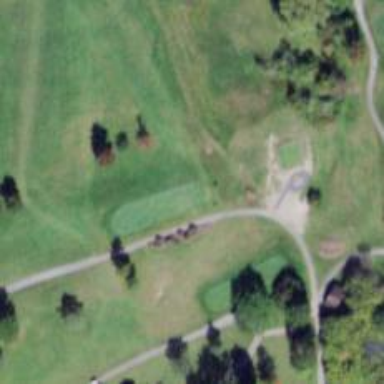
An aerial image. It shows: Path for golf carts.